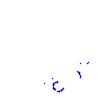
Particle: kaon